Question: Something I have an ongoing demand for is putting personnel into "buckets" based on certain performance metrics. NTILE doesn't do what I want since it splits the population into equal divisions. Graphically, you can see what I want here:

This essentially comes up with each person's position so that management can categorize them. Here you can see the "top" 10 percent of qty is provided by 12 or 13 people (where the "cumulative" column reaches 10). Not pictured is the "bottom" 10 percent, which is populated by over 200 people. I am currently accomplishing this with Excel, but I would prefer to keep the complexity on the server side.
Here is how I get to percentage:
'''
SELECT PREmain.*
, PREtotal.[Qty] [Total Qty]
, (PREmain.[Qty] / PREtotal.[Qty]) * 100 [Qty Percentage]
FROM PRE PREmain INNER JOIN
(SELECT [Week]
,[Year]
,SUM([Qty]) [Qty]
FROM PRE
GROUP BY [Week]
,[Year]) PREtotal ON PREmain.[Week] = PREtotal.[Week]
AND PREmain.[Year] = PREtotal.[Year]
'''
...where "PRE" is populated by another query. Can somebody tell me how I can accomplish this?
I am currently stuck with 2008 R2, but the below answers will hopefully provide a catalyst to rationalize a 2012 upgrade.With the suggestions below I searched for "SUM OVER SQL 2008" and found this:
<URL>
This applies to 2008 and, modified, worked for me. Here's my query:
'''
,
PRE2 AS (
SELECT PREmain.*
, PREtotal.[Qty] [Total Qty]
, (PREmain.[Qty] / PREtotal.[Qty]) * 100 [Qty Percentage]
, PREtotal.[Gross Sales] [Total Gross Sales]
, (PREmain.[Gross Sales] / PREtotal.[Gross Sales]) * 100 [Gross Sales Percentage]
, PREtotal.[Net Sales] [Net Sales Qty]
, (PREmain.[Net Sales] / PREtotal.[Net Sales]) * 100 [Net Sales Percentage]
FROM PRE PREmain INNER JOIN
(SELECT [Week]
,[Year]
,SUM([Qty]) [Qty]
,SUM([Gross Sales]) [Gross Sales]
,SUM([Net Sales]) [Net Sales]
FROM PRE
GROUP BY [Week]
,[Year]) PREtotal ON PREmain.[Week] = PREtotal.[Week]
AND PREmain.[Year] = PREtotal.[Year])
SELECT a.*, x.s [Cumulative]
FROM PRE2 a
CROSS APPLY ( SELECT ISNULL(SUM(v), 0)
FROM ( SELECT b.[Qty Percentage]
FROM PRE2 b
WHERE b.[Qty Percentage] < a.[Qty Percentage]
AND a.[Week] = b.[Week]
) x(v)
) x(s)
ORDER BY a.[Qty Percentage]
'''
It took 3 minutes to get 1719 results. Kind of slow, but it's what I've got to work with until I can upgrade to 2012.
It's way faster with TABLE variables. Runs in about 4 seconds.
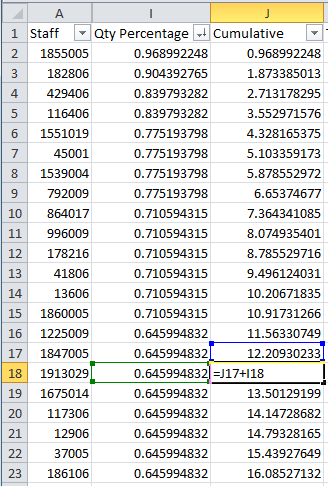
Answer: You should be able to accomplish the cumulative total with an analytic function which sums all preceding rows. I wasn't sure which columns were included in PREmain so I used * in the select statement which wrapped around your original query.
'''
SELECT
*,
SUM([Qty Percentage]) OVER (ORDER BY [Qty Percentage]) as Cumulative
FROM (SELECT PREmain.*
, PREtotal.[Qty] [Total Qty]
, (PREmain.[Qty] / PREtotal.[Qty]) * 100 [Qty Percentage]
FROM PRE PREmain INNER JOIN
(SELECT [Week]
,[Year]
,SUM([Qty]) [Qty]
FROM PRE
GROUP BY [Week]
,[Year]) PREtotal ON PREmain.[Week] = PREtotal.[Week]
AND PREmain.[Year] = PREtotal.[Year]
) a
'''